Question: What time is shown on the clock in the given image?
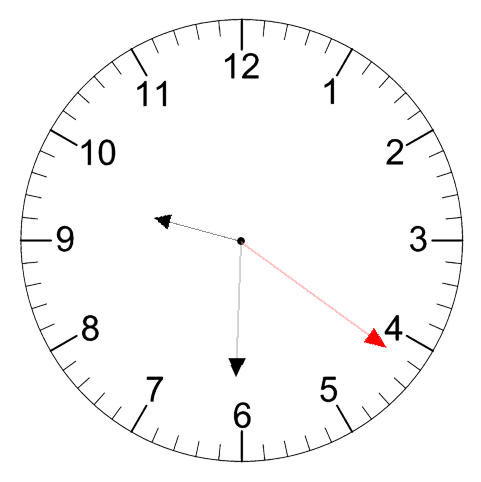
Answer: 09:30:21